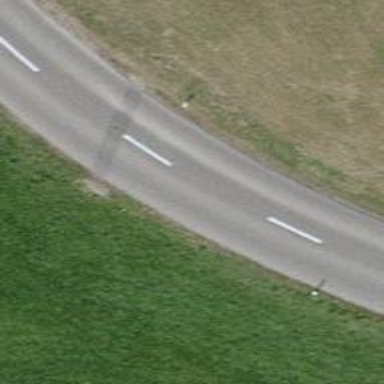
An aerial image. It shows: Tertiary road with asphalt surface.